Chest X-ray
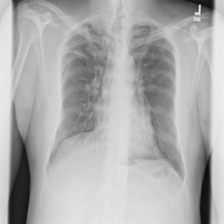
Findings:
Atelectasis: negative
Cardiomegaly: negative
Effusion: negative
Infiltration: negative
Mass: negative
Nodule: negative
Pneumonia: negative
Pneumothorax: negative
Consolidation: negative
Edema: negative
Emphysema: negative
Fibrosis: negative
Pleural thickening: positive
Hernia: negative